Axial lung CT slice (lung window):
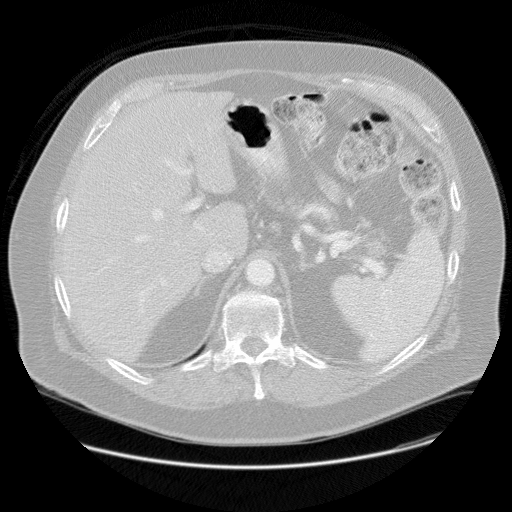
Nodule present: no